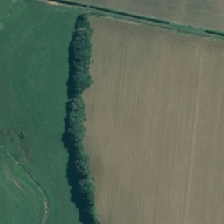
Land cover: shortrotation_cropland